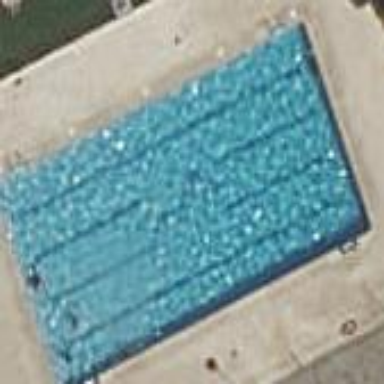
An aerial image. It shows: Swimming pool located in leisure land.